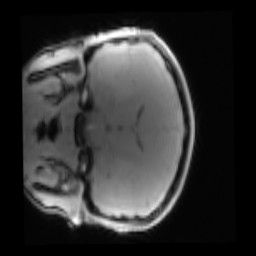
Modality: PDw
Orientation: coronal
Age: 16
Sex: male
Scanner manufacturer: siemens
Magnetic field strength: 3 T
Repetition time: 0.25 s
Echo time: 0.00103 s